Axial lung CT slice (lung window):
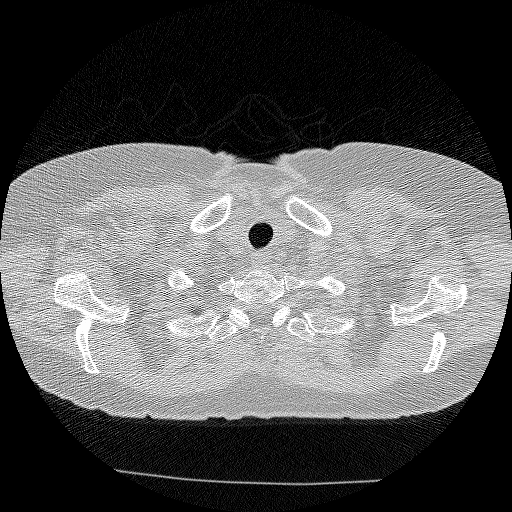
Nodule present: no